Question: For a classification task I want to fit a gamma distribution to two pair of data: Distance population within class and between class. This is to determine the theoretical False Accept and False Reject Rate.
The fit Scipy returns puzzles me tough. A plot of the data is below, where circles denote within class distances and x-es between class distance, the solid line is the fitted gamma within class, the dotted line is the fitted gamma on the between class distance.

What I would have expected is that the gamma curves would peak at around ~10 and ~30, not at 0 for both. Does anyone see what's going wrong here?
This is my code:
'''
pos = [7.4237931034482765, 70.522068965517235, 9.1634482758620681, 22.594137931034485, 7.3003448275862075, 6.3841379310344841, 10.693448275862071, 7.5237931034482761, 7.4079310344827594, 7.2696551724137928, 8.5551724137931036, 17.647241379310344, 7.8475862068965521, 14.397586206896554, 32.278965517241382]
neg = [32.951724137931038, 234.65724137931034, 25.530000000000001, 33.236551724137932, 258.49965517241378, 33.881724137931037, 18.853448275862071, 33.703103448275861, 33.655172413793103, 33.536551724137929, 37.950344827586207, 34.32586206896552, 42.997241379310346, 100.71379310344828, 32.875172413793102, 30.59344827586207, 19.857241379310345, 35.232758620689658, 30.822758620689655, 34.92896551724138, 29.619310344827586, 29.236551724137932, 32.668620689655171, 30.943448275862071, 30.80344827586207, 88.638965517241374, 25.518620689655172, 38.350689655172417, 27.378275862068971, 37.138620689655177, 215.63379310344828, 344.93896551724134, 225.93413793103446, 103.66758620689654, 81.92896551724138, 59.159999999999997, 463.89379310344827, 63.86827586206897, 50.453103448275861, 236.4603448275862, 273.53137931034485, 236.26103448275862, 216.26758620689654, 170.3003448275862, 340.60034482758618]
alpha1, loc1, beta1=ss.gamma.fit(pos, floc=0)
alpha2, loc2, beta2=ss.gamma.fit(neg, floc=0)
plt.plot(pos,[0.06]*len(pos),'ko')
plt.plot(neg,[0.04]*len(neg),'kx')
x = range(200)
plt.plot(x,ss.gamma.pdf(x, alpha1, scale=beta1), '-k')
plt.plot(x,ss.gamma.pdf(x, alpha2, scale=beta2), ':k')
plt.xlim((0,200))
'''
The trick with floc=0 I got from here: <URL> But it does not always force loc1 and loc2 to be 0 :/
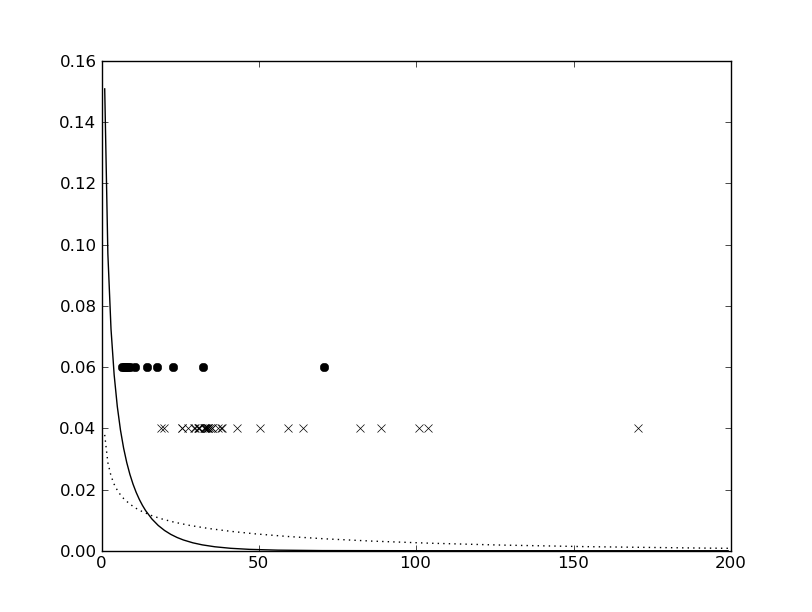
Answer: (This is really a comment, but I want to show the plot that I get.)
Are you sure you used 'floc=0' in the 'fit' method when you made the plot? If I leave it out (or if I make the mistake--as I frequently do--of using 'loc=0' instead of 'floc=0'), I get a plot that looks like the one you included.
Which versions of scipy and numpy are you using?
With scipy 0.12.0 and numpy 1.7.1, your code works for me. I added a couple 'print' statements, and I get:
'''
alpha1 = <PHONE> beta1 = 8.<PHONE>
alpha2 = <PHONE> beta2 = 86.51957394
'''
along with the plot: